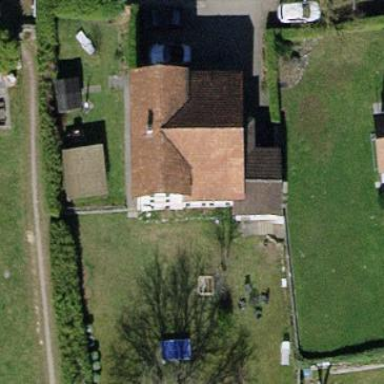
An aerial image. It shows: Detached building with gabled roof.